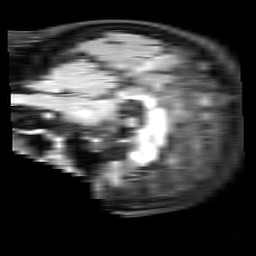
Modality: FLAIR
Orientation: sagittal
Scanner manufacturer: philips
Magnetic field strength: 3 T
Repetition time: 11 s
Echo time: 0.125 s